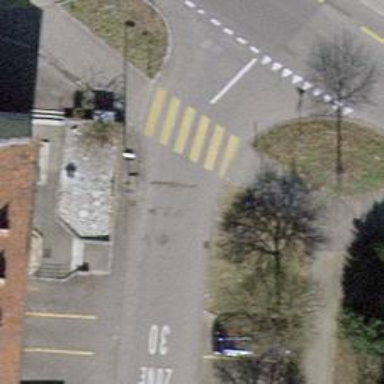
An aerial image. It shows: Uncontrolled zebra crossing.